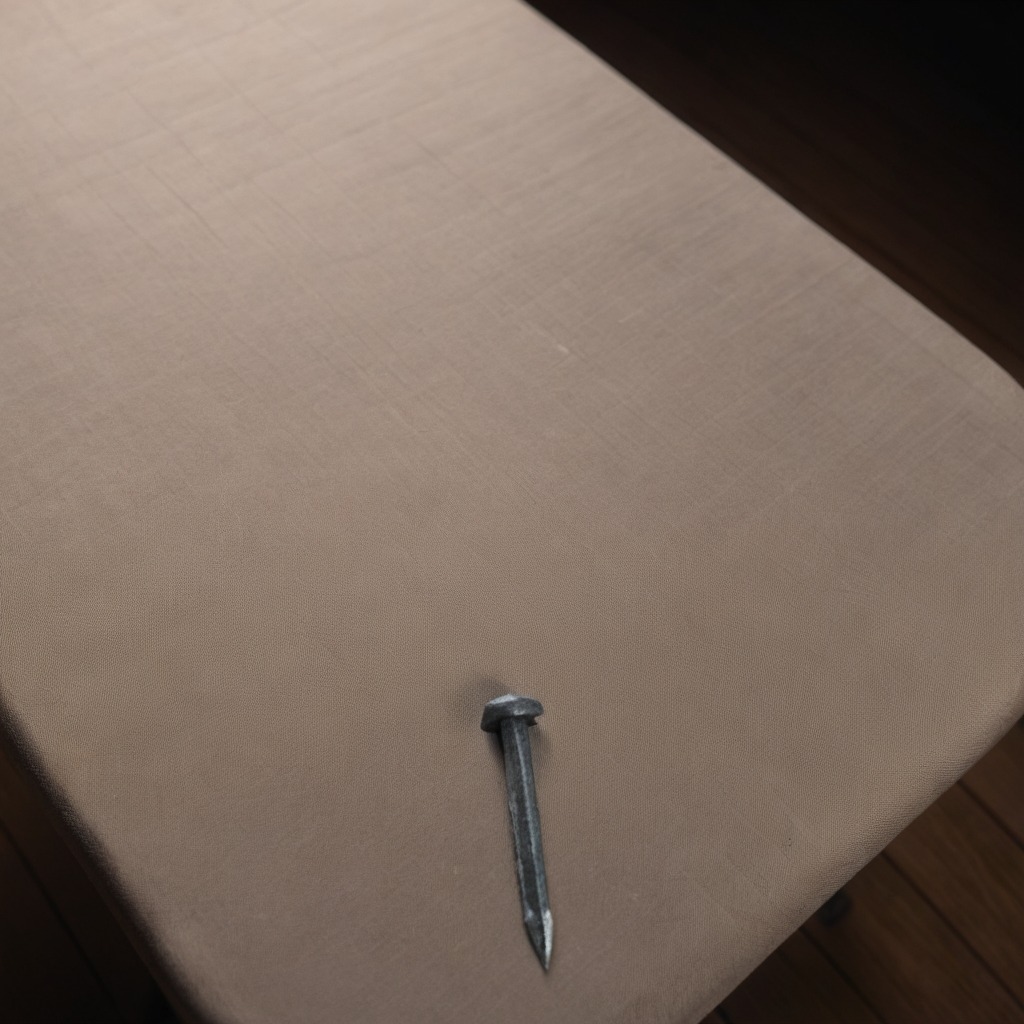
A nail is lying on the wooden table.